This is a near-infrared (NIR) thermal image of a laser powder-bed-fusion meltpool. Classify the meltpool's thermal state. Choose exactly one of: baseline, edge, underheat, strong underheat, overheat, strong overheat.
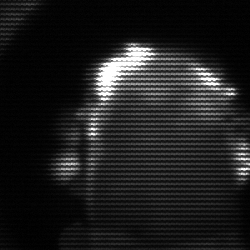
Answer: baseline